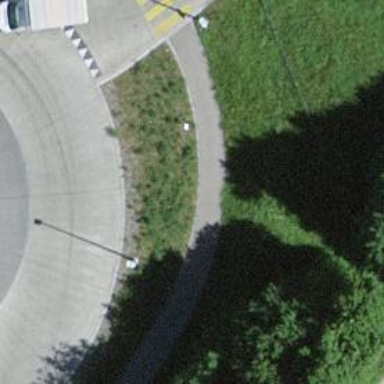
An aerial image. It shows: Footway along the road.